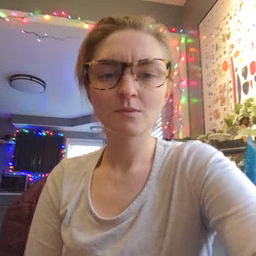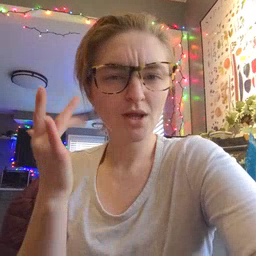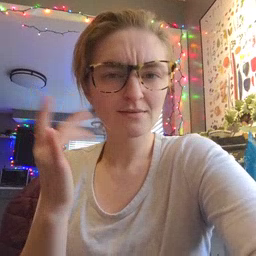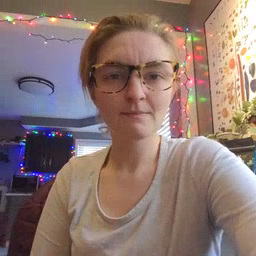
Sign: why